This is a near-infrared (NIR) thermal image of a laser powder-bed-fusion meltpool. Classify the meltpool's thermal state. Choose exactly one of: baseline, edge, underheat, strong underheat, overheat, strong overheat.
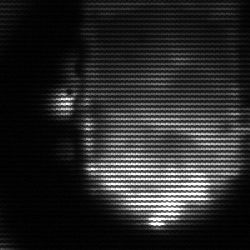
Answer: baseline